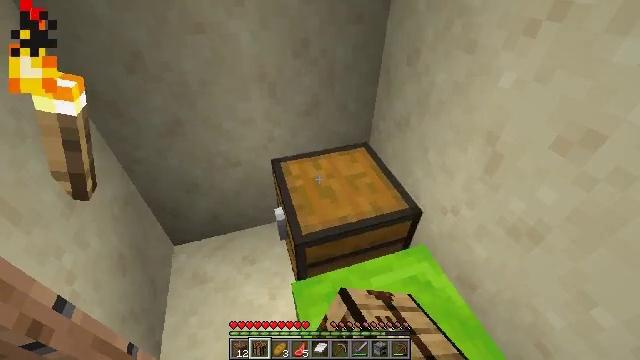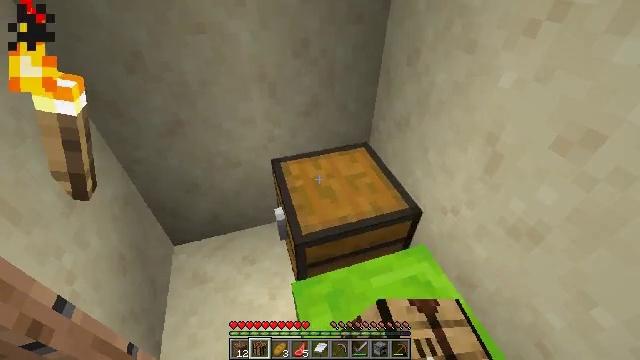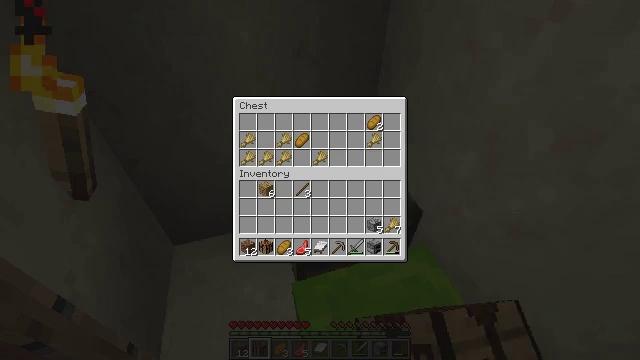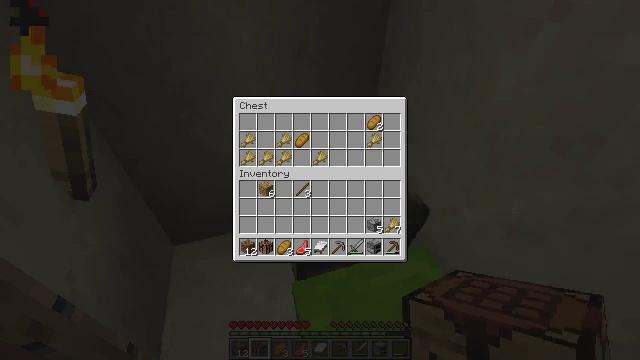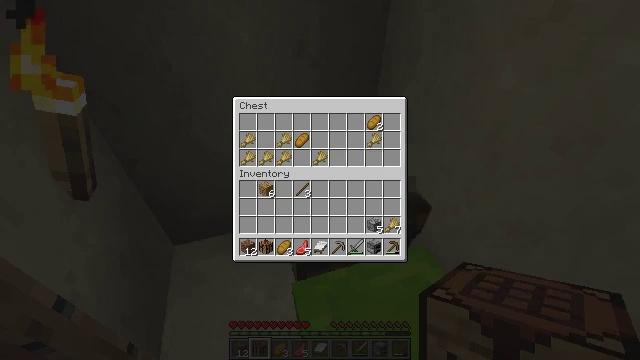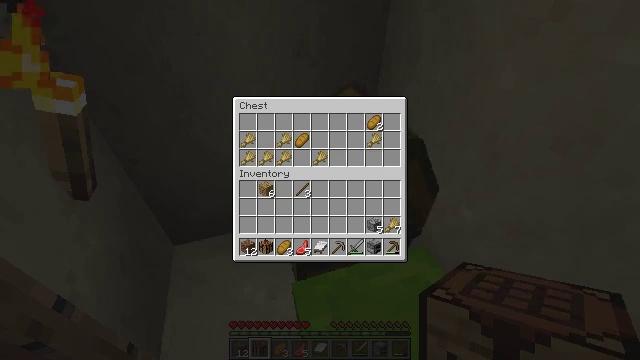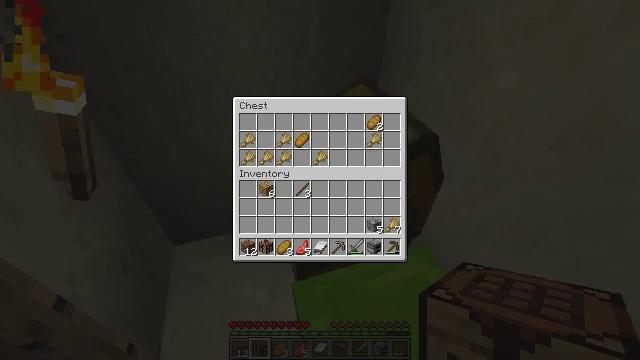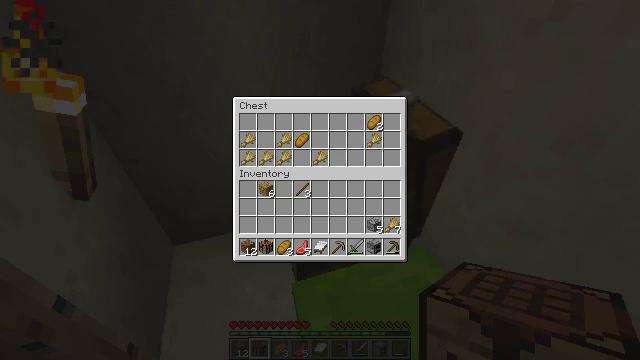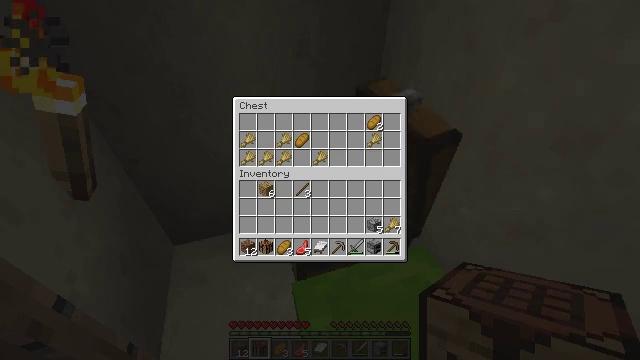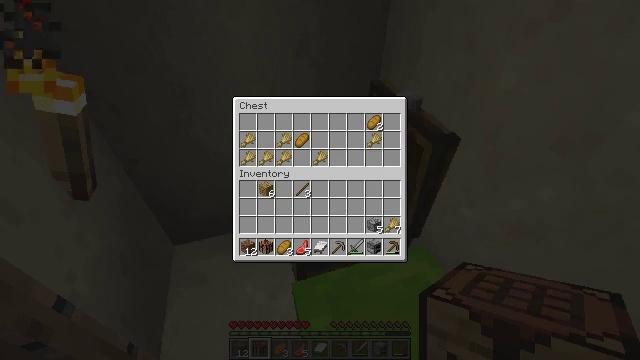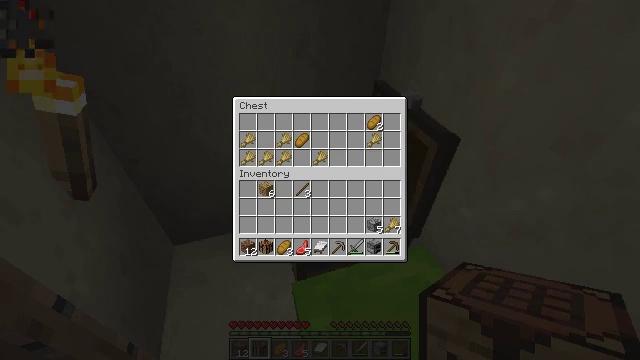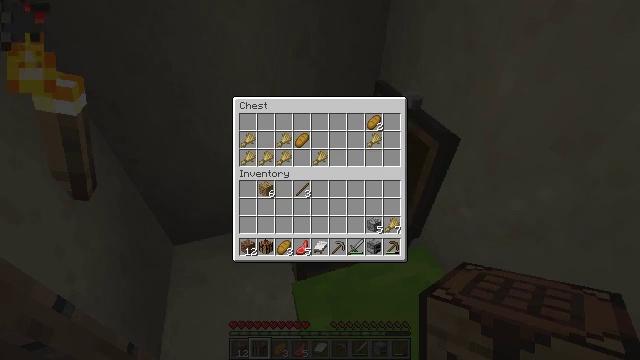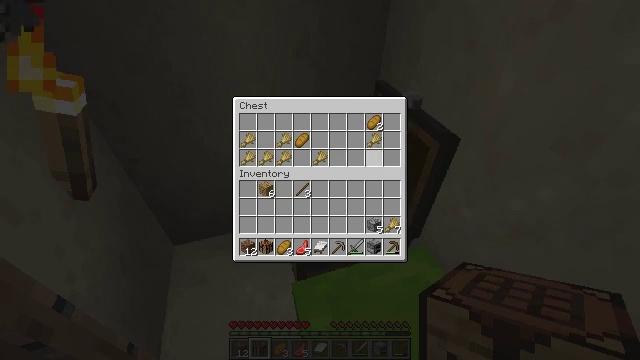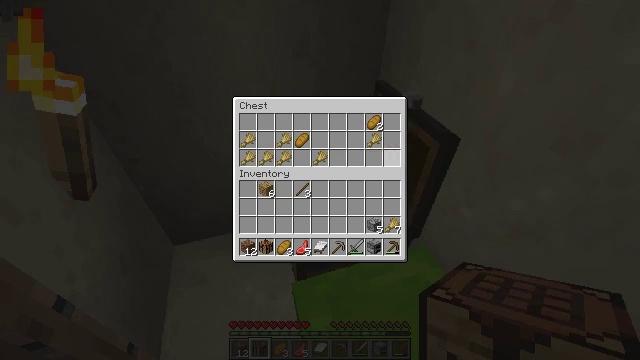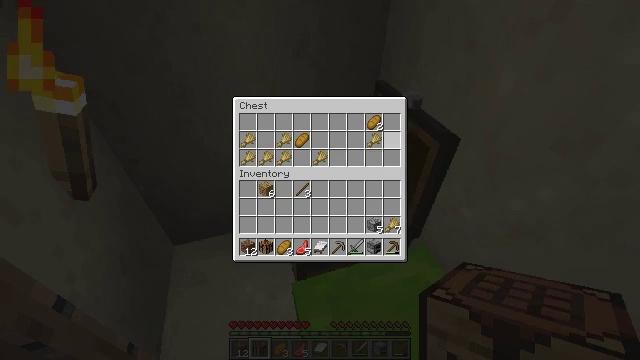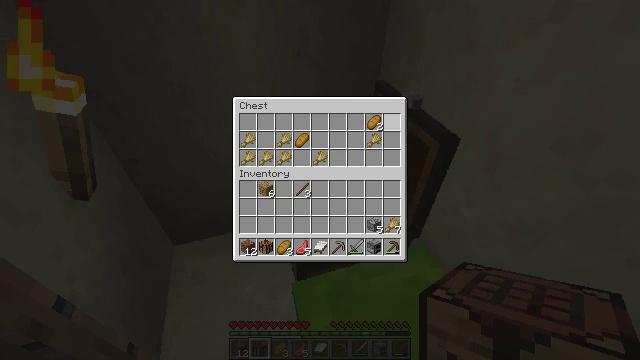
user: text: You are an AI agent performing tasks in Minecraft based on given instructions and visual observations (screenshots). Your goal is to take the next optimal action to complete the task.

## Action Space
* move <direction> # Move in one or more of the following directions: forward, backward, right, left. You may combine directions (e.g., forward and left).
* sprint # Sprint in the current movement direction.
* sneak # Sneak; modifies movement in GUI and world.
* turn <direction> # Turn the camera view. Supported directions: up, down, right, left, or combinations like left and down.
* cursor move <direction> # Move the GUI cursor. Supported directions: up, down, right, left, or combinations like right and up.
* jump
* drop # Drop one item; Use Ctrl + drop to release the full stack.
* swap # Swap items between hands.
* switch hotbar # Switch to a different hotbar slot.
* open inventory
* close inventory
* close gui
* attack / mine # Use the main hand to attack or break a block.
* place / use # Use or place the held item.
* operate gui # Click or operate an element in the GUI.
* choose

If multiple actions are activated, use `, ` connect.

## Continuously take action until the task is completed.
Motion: motion action
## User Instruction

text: Gather the jungle fence gate from your structure.
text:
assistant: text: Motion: no_op
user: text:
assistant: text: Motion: open gui
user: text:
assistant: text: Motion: no_op
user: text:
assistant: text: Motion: no_op
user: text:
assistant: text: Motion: no_op
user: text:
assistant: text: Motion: no_op
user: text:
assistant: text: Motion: no_op
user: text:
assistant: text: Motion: no_op
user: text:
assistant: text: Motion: no_op
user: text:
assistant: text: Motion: cursor move right
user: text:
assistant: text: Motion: cursor move right
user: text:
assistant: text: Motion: cursor move right and up
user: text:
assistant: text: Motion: cursor move right and up
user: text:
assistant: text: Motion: cursor move up
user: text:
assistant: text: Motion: sneak, cursor move up
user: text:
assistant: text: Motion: sneak, cursor move up
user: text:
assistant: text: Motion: sneak, cursor move up
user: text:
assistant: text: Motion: sneak, cursor move left
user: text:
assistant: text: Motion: sneak, cursor move left
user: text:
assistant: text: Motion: sneak
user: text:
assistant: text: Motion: sneak
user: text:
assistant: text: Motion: sneak
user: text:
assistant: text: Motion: sneak
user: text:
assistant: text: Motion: sneak
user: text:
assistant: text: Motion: sneak, choose
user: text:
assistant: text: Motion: sneak, choose
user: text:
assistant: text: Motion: sneak, choose
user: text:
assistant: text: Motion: sneak, cursor move down
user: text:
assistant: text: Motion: sneak, cursor move down
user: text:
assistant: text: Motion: sneak